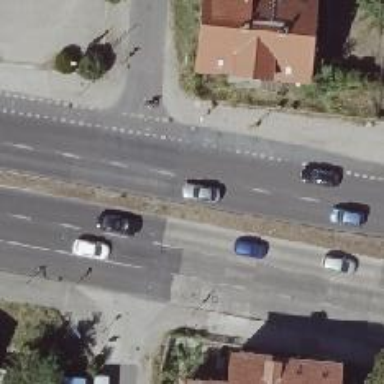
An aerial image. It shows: Public transport stop position.